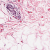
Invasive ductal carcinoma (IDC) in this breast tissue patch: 0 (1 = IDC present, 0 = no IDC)